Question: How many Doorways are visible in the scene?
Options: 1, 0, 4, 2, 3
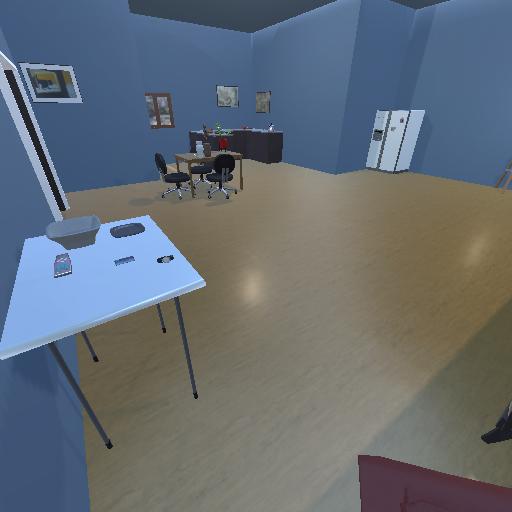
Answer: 1